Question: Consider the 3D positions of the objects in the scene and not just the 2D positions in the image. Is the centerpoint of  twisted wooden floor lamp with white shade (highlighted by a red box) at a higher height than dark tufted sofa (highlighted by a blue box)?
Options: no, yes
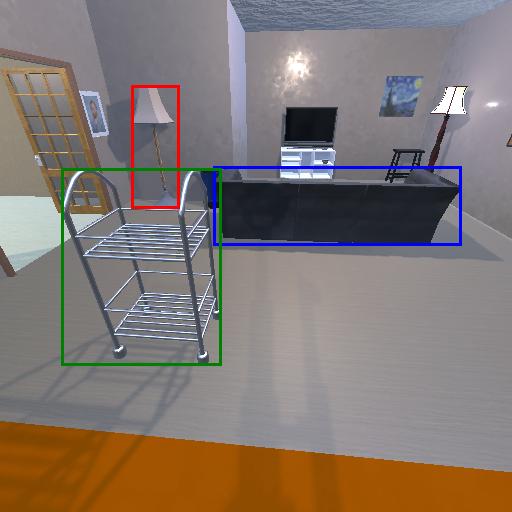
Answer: no